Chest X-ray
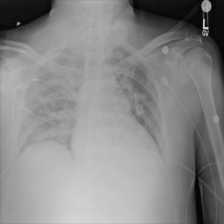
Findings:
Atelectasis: negative
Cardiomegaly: negative
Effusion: negative
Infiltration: negative
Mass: negative
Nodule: negative
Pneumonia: negative
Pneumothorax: negative
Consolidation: negative
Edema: negative
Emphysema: negative
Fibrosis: negative
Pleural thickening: negative
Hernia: negative